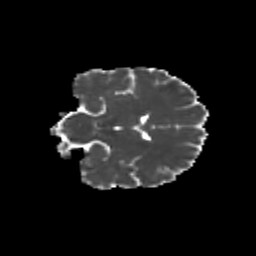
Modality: MD
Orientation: coronal
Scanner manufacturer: siemens
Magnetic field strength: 3 T
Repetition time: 9.2 s
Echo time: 0.084 s